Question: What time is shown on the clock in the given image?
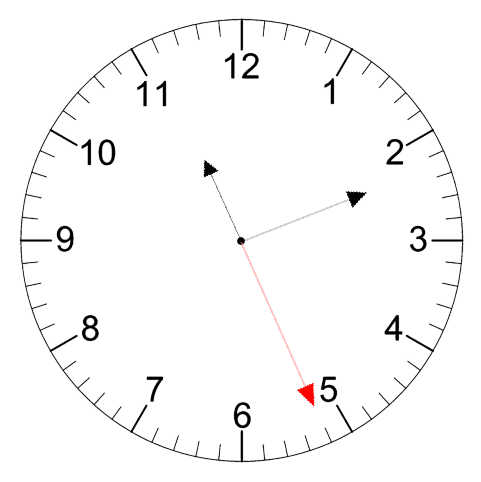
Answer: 11:11:26